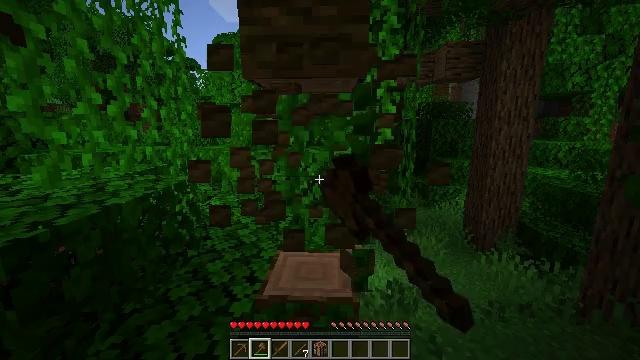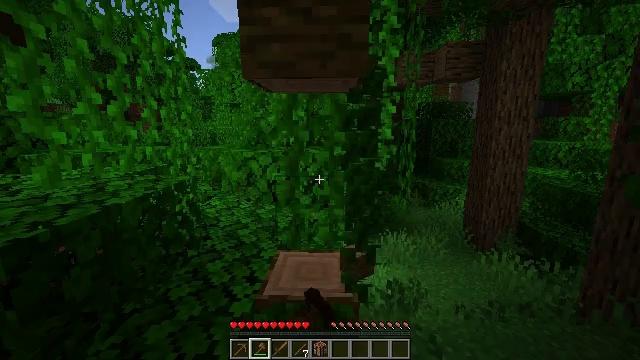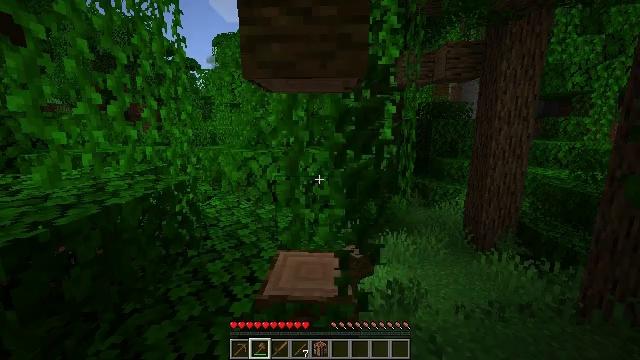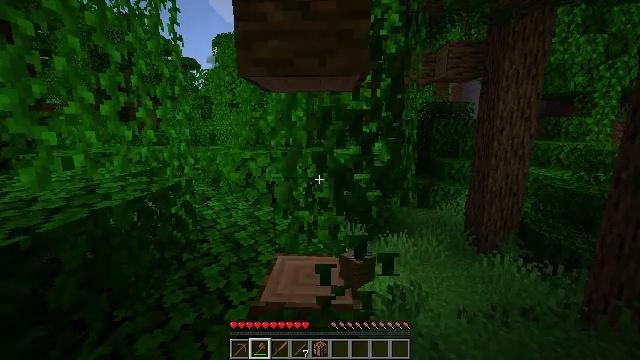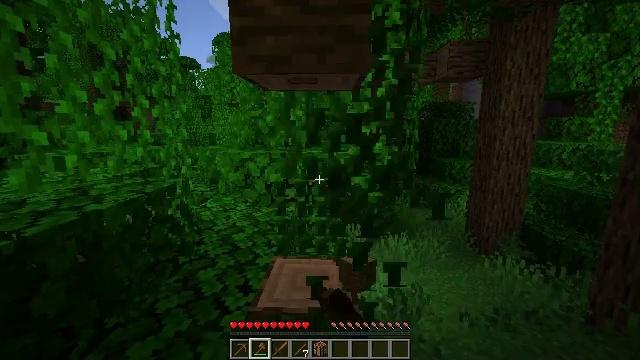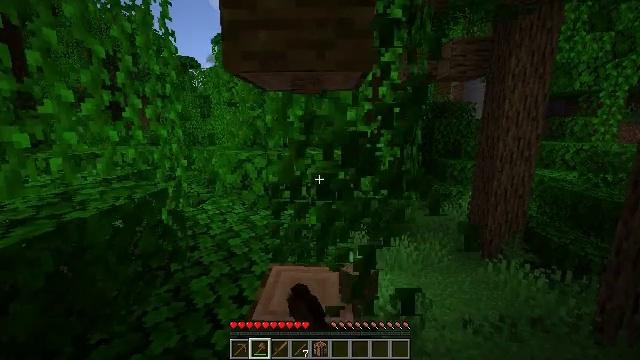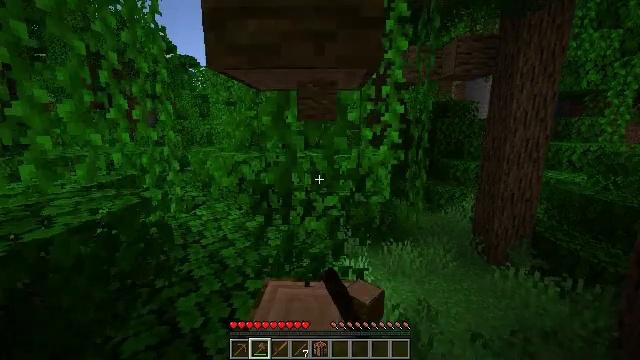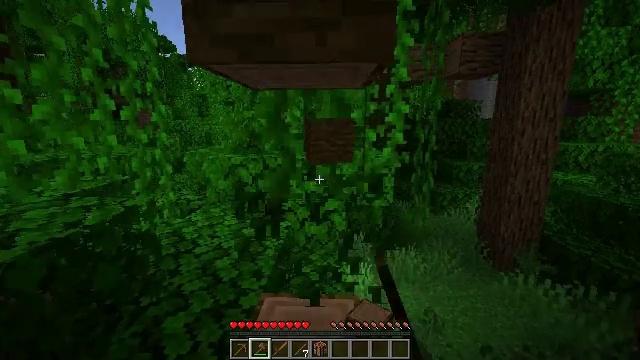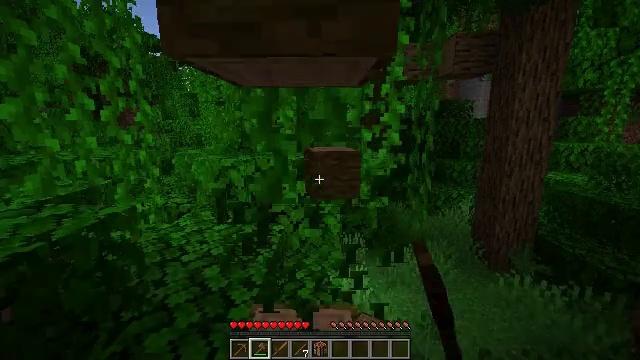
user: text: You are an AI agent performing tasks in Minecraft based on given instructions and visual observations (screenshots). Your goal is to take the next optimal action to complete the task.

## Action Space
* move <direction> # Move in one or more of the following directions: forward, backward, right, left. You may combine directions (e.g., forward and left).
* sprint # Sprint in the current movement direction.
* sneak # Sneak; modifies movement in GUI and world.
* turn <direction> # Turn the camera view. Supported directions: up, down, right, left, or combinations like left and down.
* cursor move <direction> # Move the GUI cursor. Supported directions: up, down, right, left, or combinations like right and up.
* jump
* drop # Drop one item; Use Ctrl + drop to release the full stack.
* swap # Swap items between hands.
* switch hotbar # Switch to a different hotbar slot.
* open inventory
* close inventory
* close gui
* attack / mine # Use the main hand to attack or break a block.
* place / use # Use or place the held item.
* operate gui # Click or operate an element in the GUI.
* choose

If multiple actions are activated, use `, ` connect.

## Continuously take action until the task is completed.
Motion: motion action
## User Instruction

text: Remove and gather vines.
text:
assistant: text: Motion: attack / mine
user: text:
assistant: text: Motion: attack / mine
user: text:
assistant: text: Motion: move forward, attack / mine
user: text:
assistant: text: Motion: move forward, attack / mine
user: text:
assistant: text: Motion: move forward
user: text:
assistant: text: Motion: move forward
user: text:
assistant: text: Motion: move forward
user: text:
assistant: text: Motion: move forward, turn right
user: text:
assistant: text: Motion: no_op